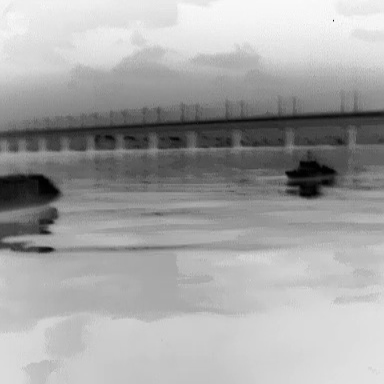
There is a warship in the infrared image.